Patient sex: M
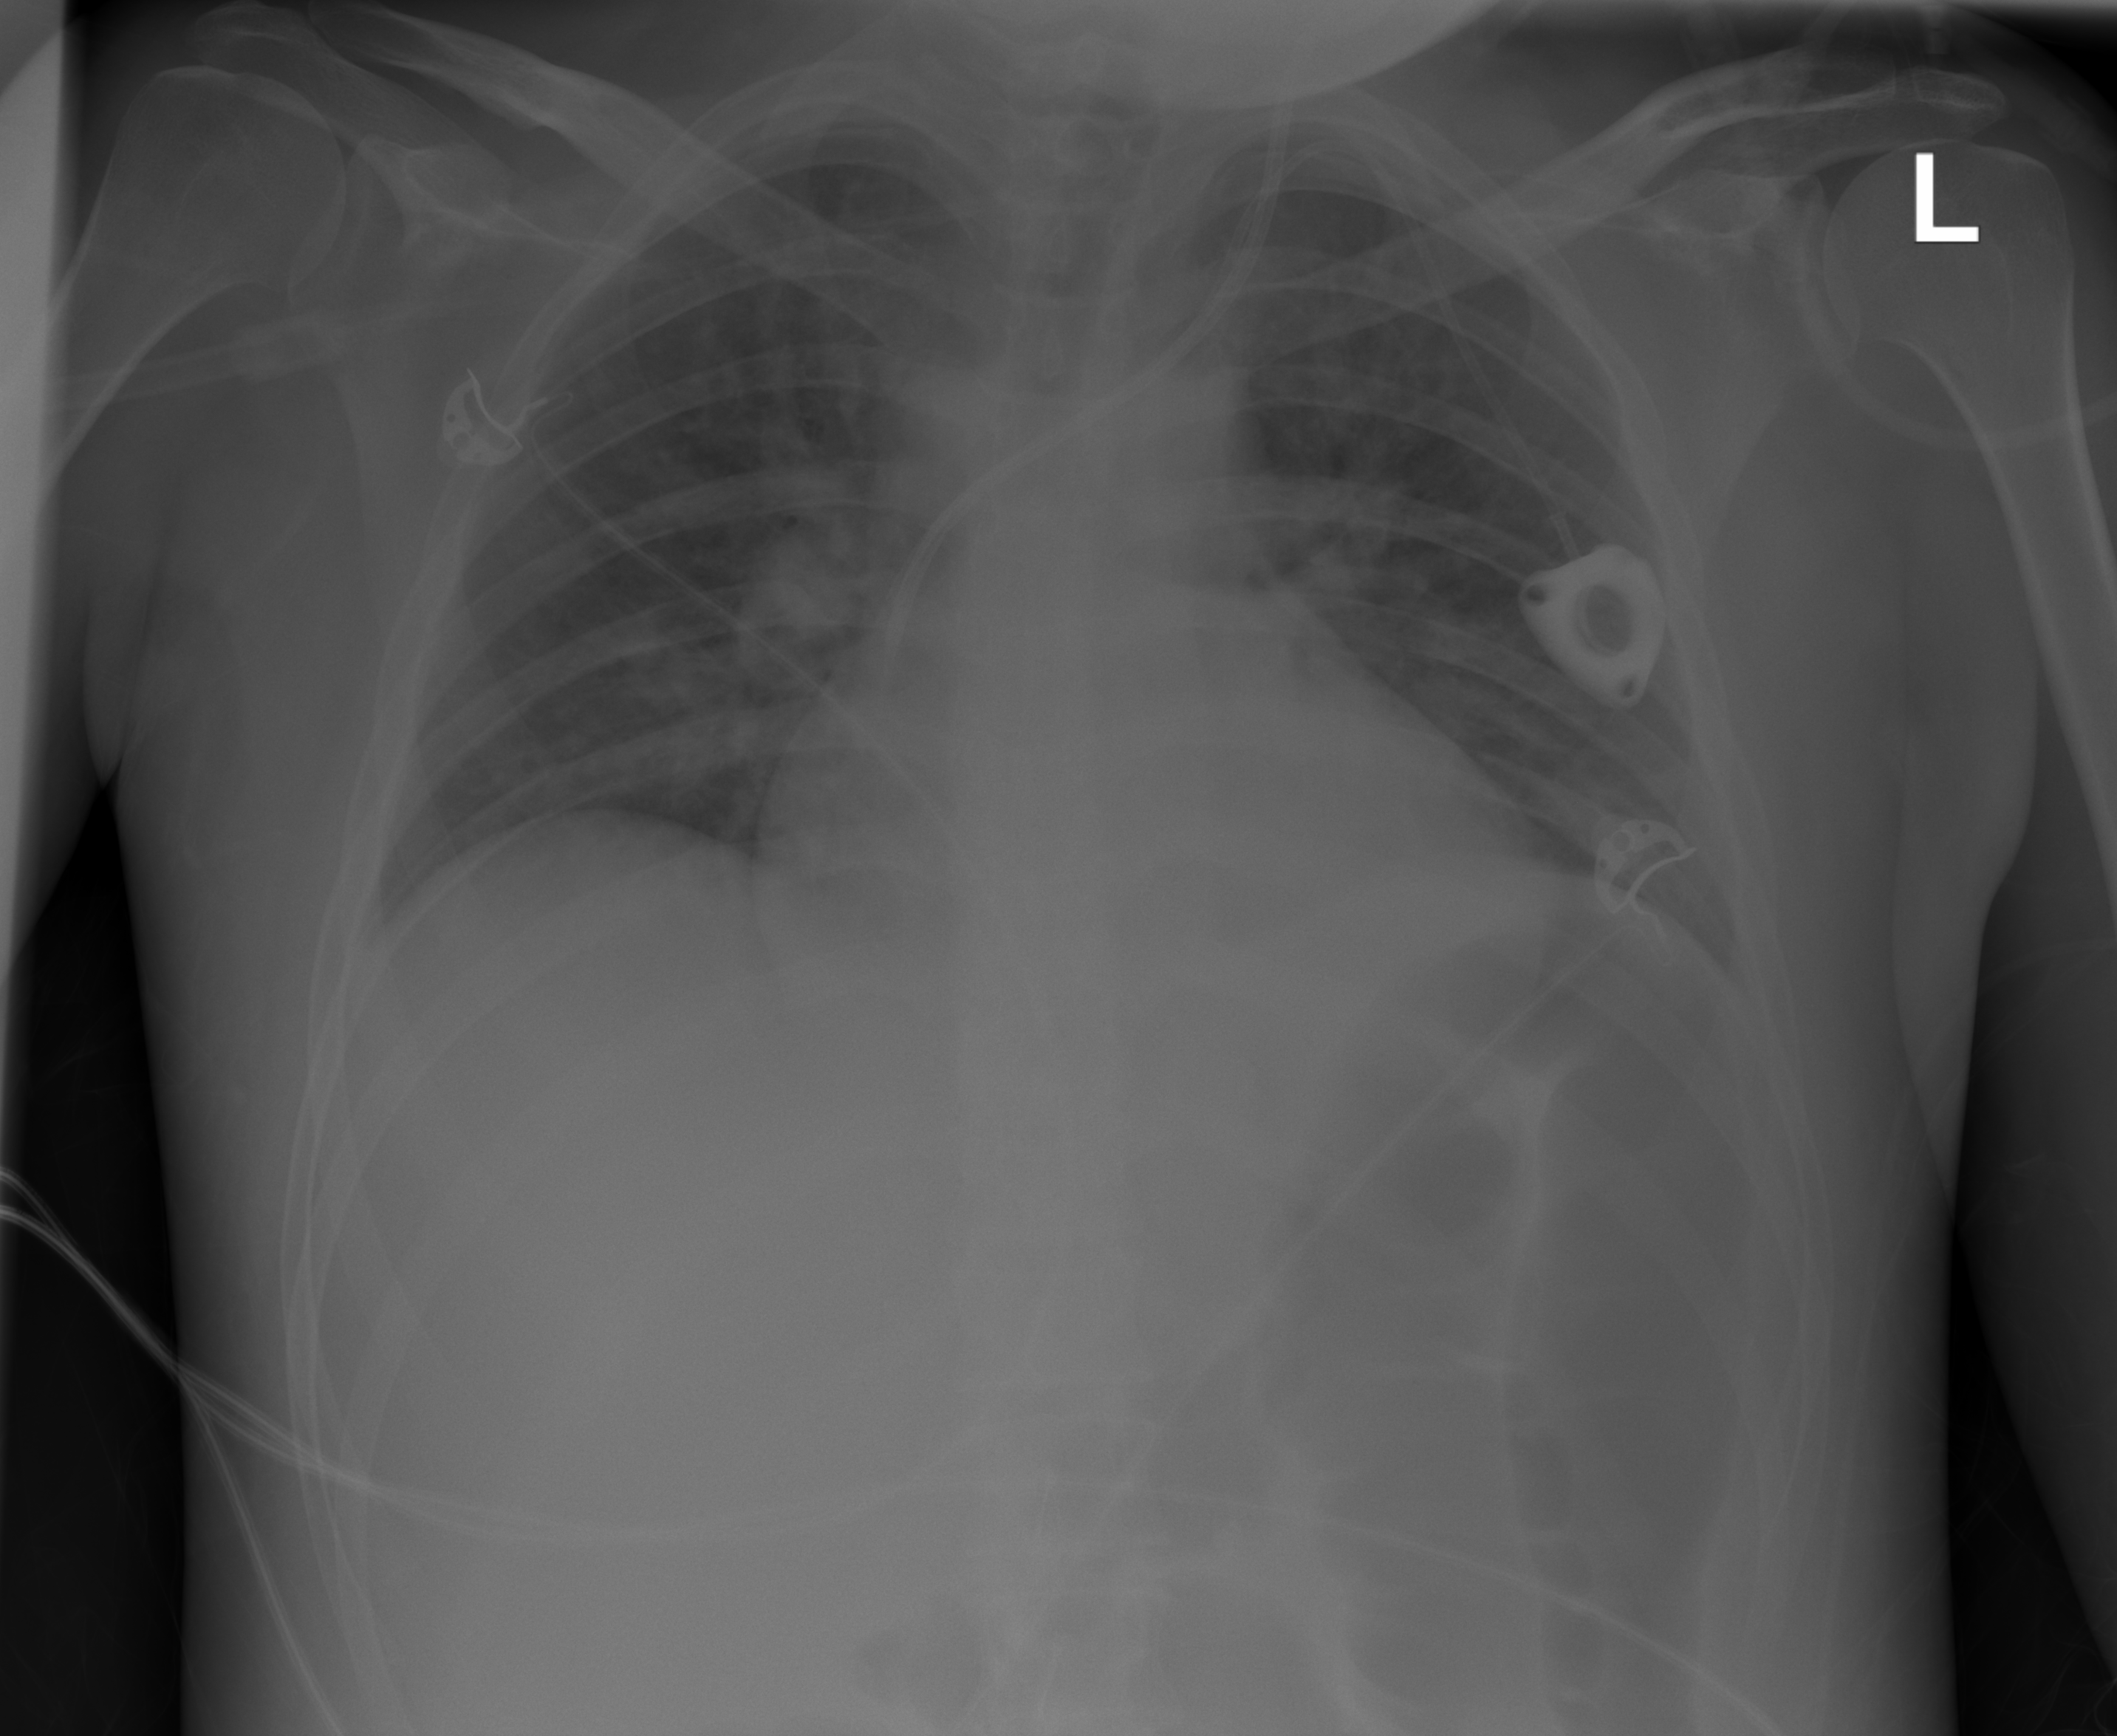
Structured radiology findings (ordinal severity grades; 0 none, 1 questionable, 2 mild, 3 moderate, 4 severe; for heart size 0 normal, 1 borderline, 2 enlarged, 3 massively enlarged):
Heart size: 2
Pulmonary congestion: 2
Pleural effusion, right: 0
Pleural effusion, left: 0
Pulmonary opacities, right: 2
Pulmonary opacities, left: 2
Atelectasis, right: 0
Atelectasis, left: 0